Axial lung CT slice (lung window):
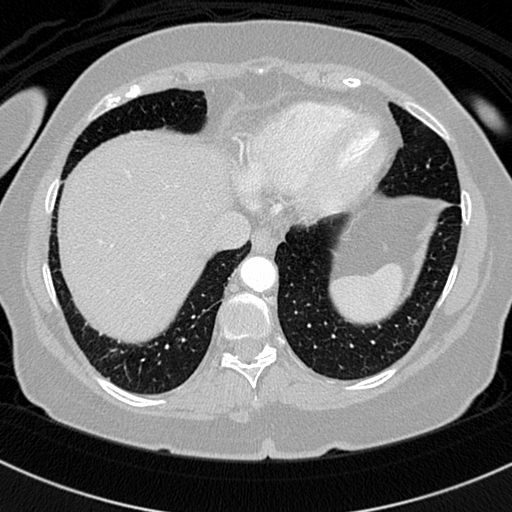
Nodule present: no